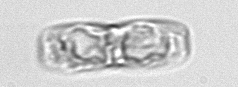
Label: pennate_morphotype1